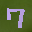
Label: 7